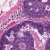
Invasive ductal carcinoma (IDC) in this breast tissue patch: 0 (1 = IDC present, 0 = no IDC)